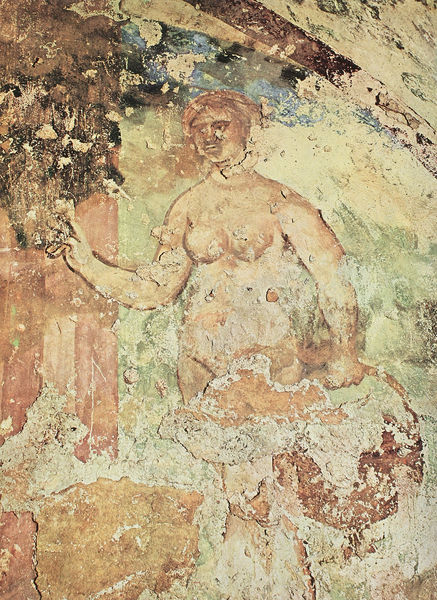
Titel: Badende Frau
Standort: (Jordanien), Quasayr`Amra, Tepidarium (AS - Jordanien)
Institution: Südseite
Schlagwörter: akt, blau, gemälde, hand, himmel, mann, nackt, grün, ocker, brust, daumen, fenster, finger, frau, haar, mund, haus, rot, wand, arme, augen, gesicht, hals, person, schultern, beine, brüste, italien, wandmalerei, korb, bauch, tor, eva, torbogen, illustration, fries, putz, fresko, verputz, fresco, pompei, freis, beschädigt, abgeblättert, restaurieren, wtf, brauenase